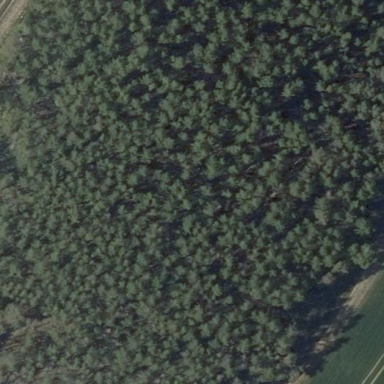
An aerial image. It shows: Serene woodland landscape.